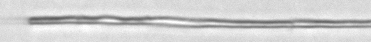
Label: fiber